Question: I have a data set where the number of values I have in each category in different. I want excel to automatically group values in a category and calculate the average. For example, see below:
Screenshot of the example data set

As you can see X1 has three values, whereas X2 has just one value and X3 has three values. I want excel to return averages for each category as displayed in "Average" Column.
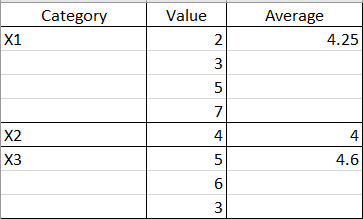
Answer: If you can use a helper column before the category column, you can have something like this:
<URL>
Here are the formulas used:
<URL>
The helper column will number the rows according to the category and increase the numbering in each change of category. The average column uses the averageif formula which makes use of the numbering as the criteria.
You can further format the helper column so that it is not visible.